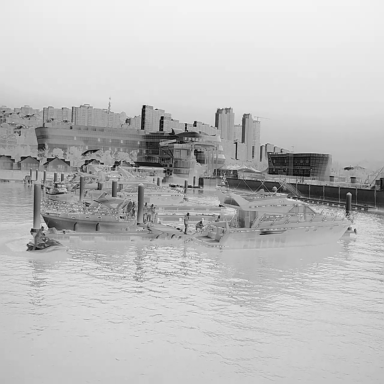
There are five canoes in the infrared image.